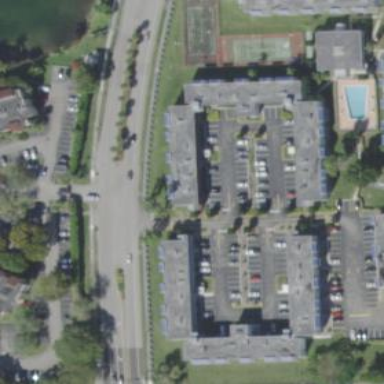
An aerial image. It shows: View of apartment building.